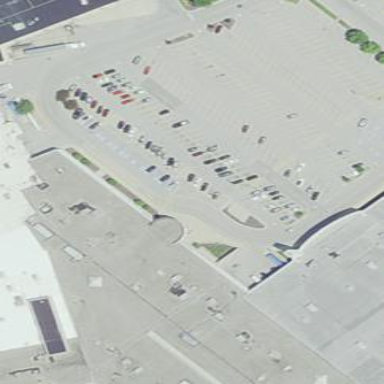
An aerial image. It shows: Parking area with surface.